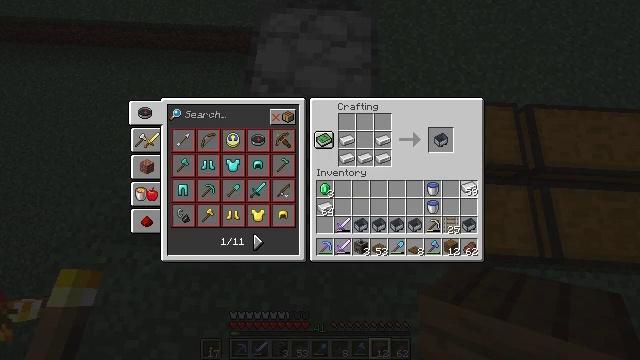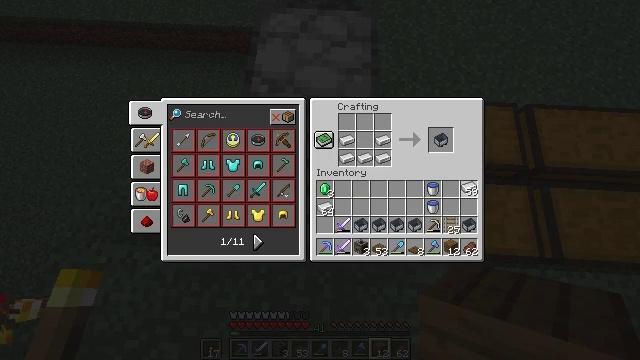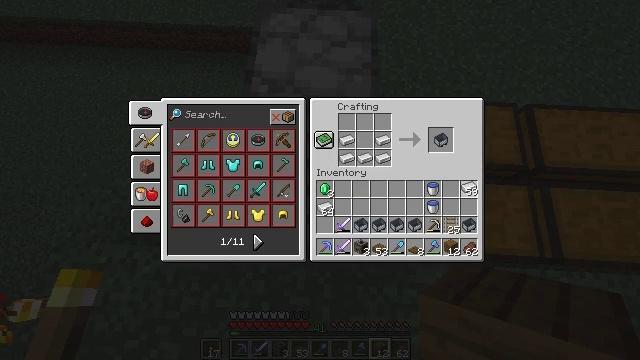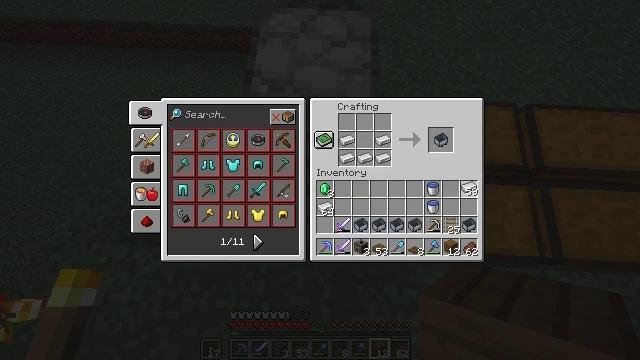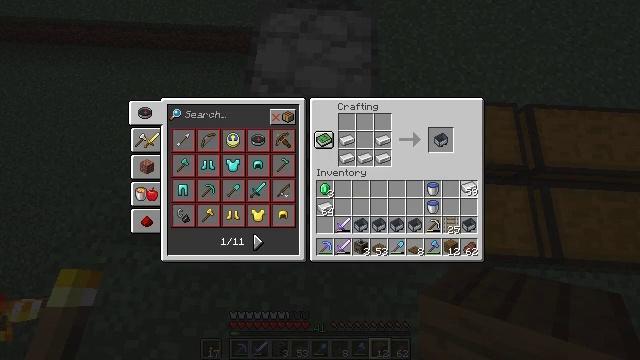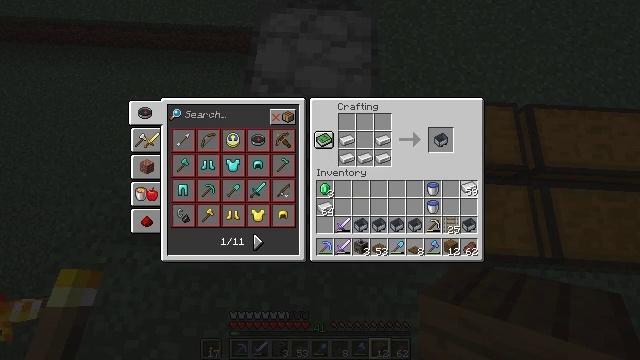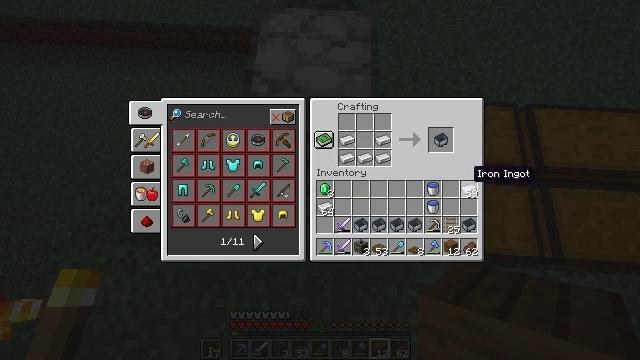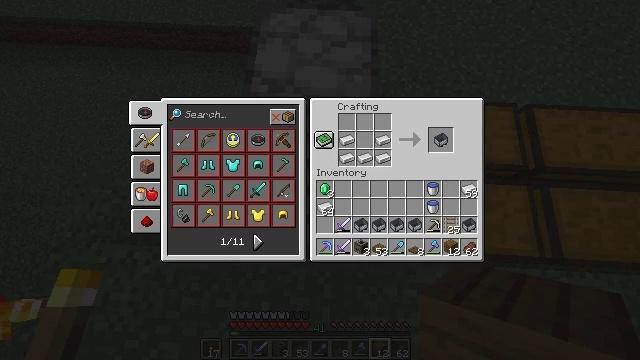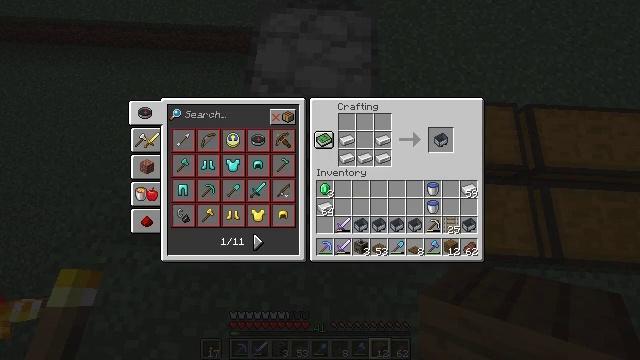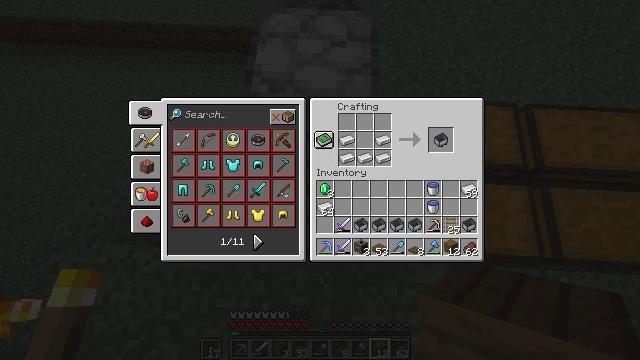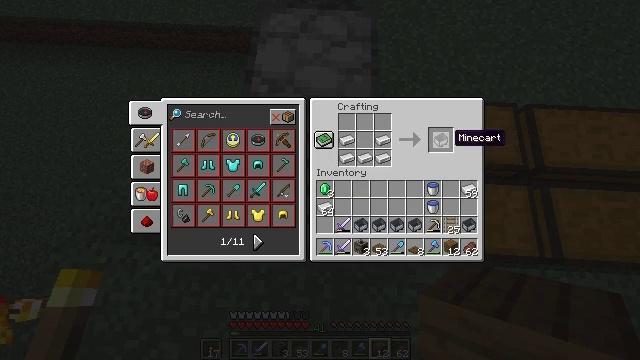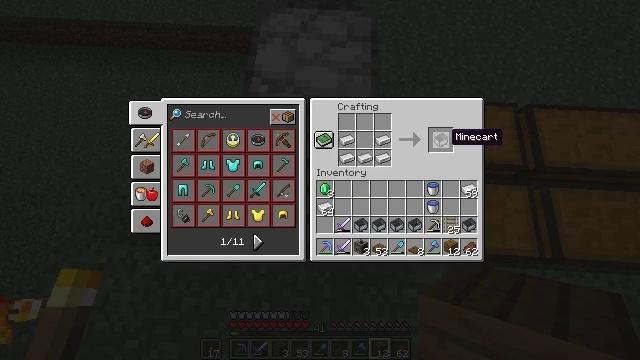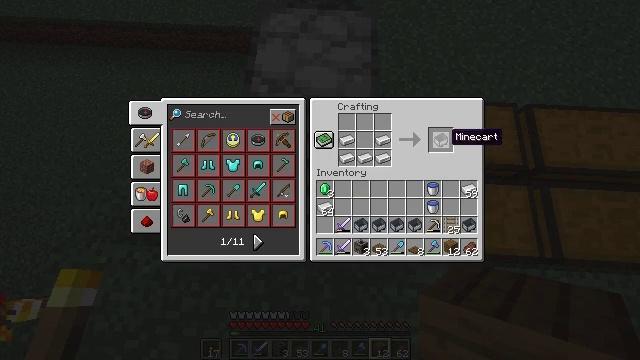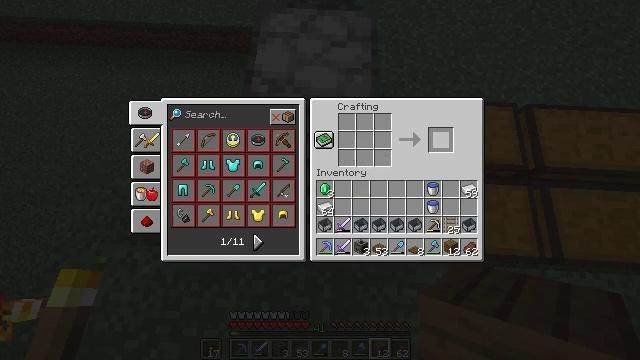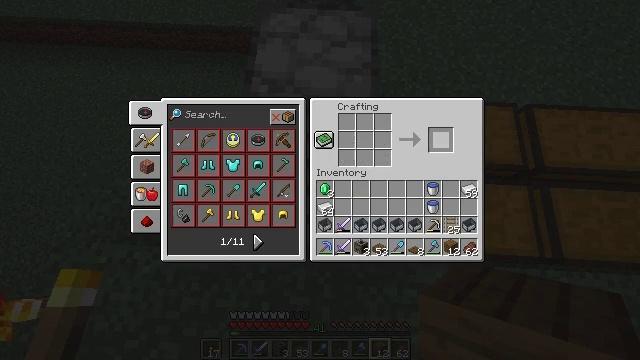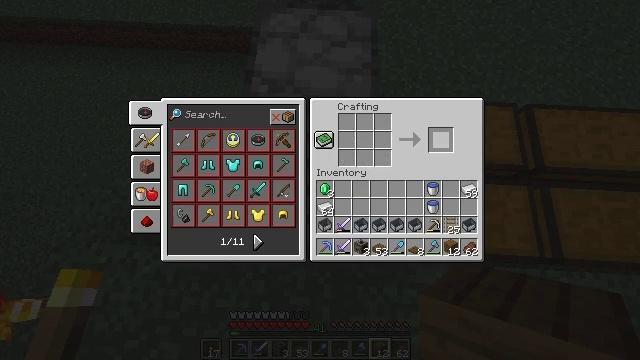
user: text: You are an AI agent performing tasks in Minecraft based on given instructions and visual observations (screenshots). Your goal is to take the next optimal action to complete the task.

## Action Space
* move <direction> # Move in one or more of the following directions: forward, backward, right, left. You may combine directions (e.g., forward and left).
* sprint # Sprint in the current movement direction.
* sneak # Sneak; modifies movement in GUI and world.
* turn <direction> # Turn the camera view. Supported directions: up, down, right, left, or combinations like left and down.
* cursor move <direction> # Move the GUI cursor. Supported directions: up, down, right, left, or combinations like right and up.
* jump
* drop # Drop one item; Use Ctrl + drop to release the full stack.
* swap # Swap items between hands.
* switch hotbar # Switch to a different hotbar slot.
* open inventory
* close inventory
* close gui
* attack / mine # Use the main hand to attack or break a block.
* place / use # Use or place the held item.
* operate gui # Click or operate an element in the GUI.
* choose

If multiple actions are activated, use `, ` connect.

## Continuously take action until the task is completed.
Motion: motion action
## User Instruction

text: Use iron ingots at the crafting table to make a minecart.
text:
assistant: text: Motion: no_op
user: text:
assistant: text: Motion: no_op
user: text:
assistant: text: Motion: no_op
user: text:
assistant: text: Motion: operate gui
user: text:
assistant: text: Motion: operate gui
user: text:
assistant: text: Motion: no_op
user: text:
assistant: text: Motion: cursor move up
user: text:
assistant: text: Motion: cursor move left and up
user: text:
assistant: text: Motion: sneak
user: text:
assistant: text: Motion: sneak
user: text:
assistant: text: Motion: sneak
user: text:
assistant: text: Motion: sneak
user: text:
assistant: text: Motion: sneak, operate gui
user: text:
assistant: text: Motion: sneak, operate gui
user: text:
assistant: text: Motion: sneak, operate gui
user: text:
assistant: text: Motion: sneak
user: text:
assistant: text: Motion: sneak
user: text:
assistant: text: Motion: sneak